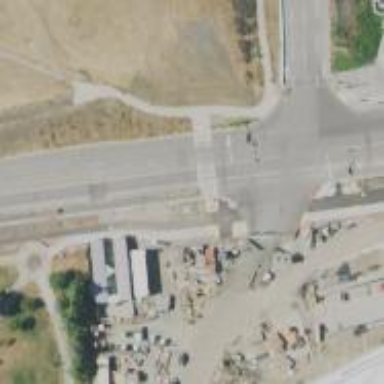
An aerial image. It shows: Marked crossing on cycleway.